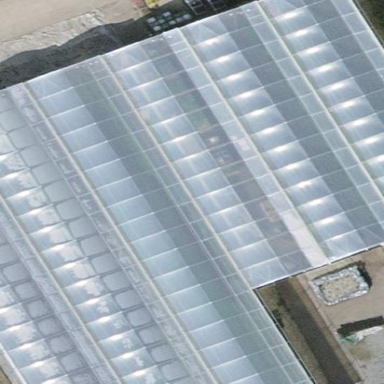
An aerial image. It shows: Greenhouse.